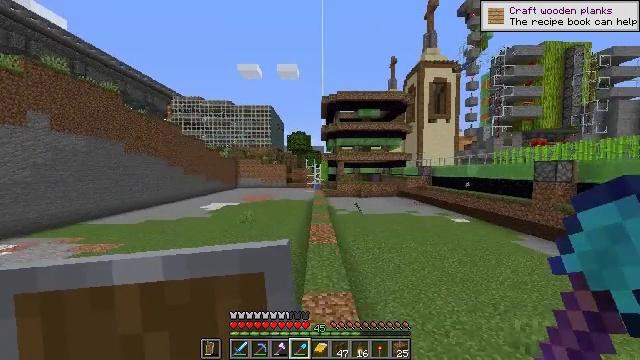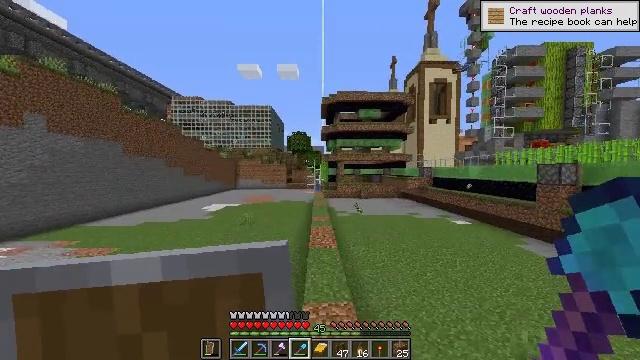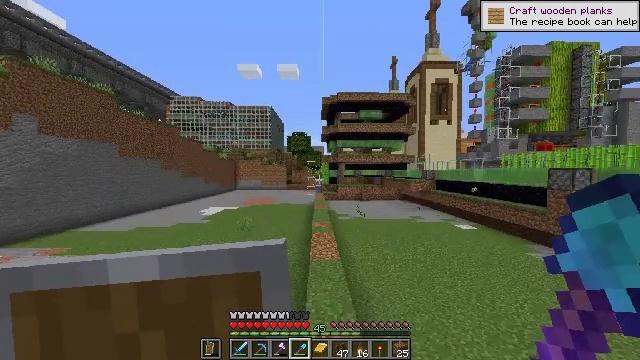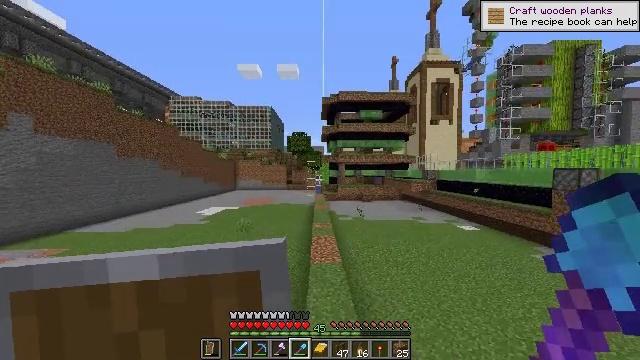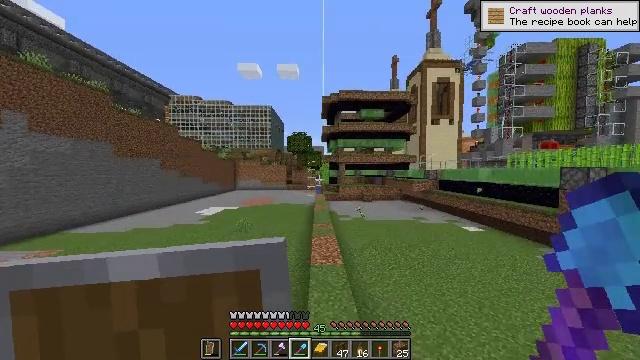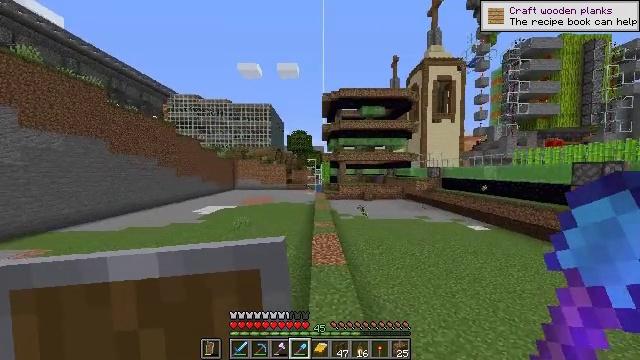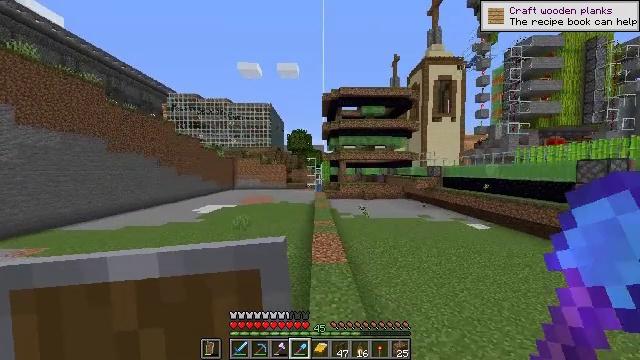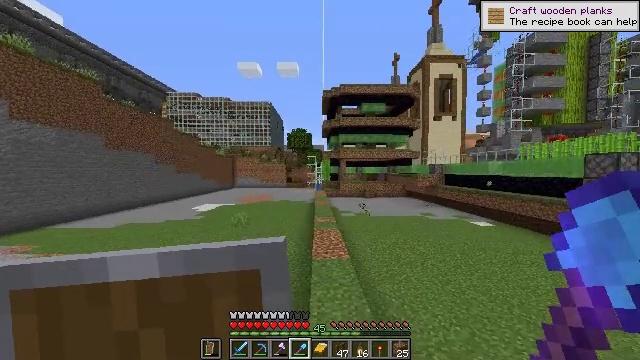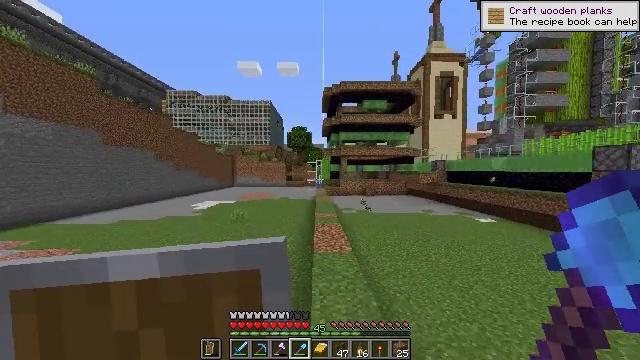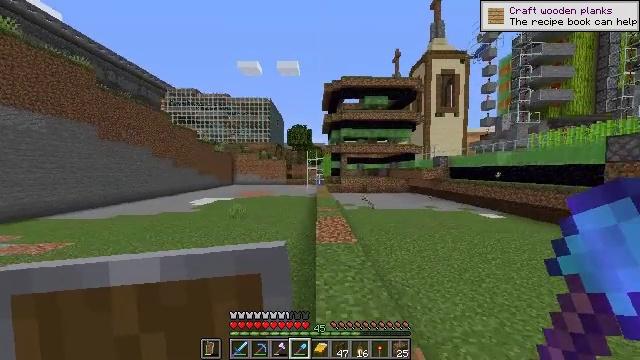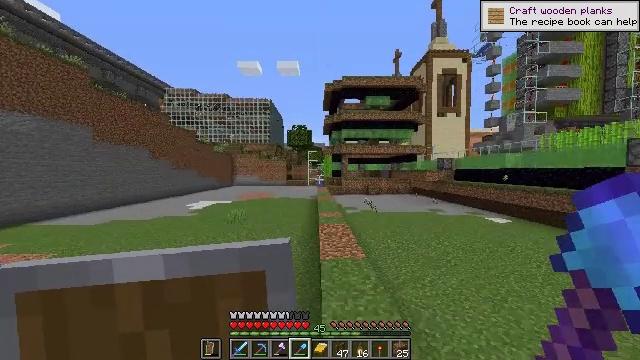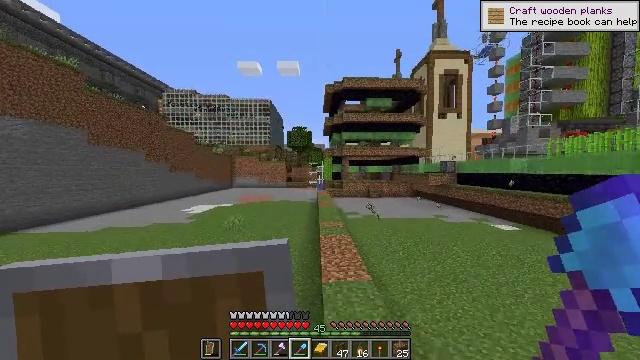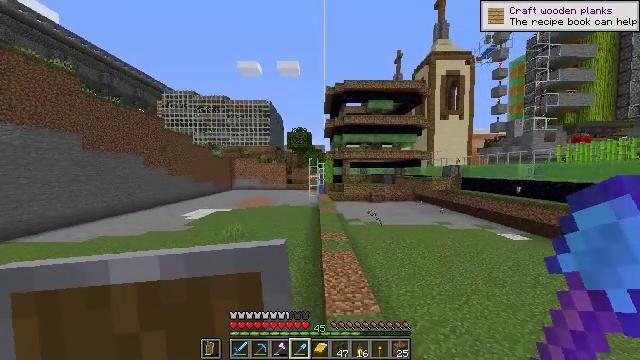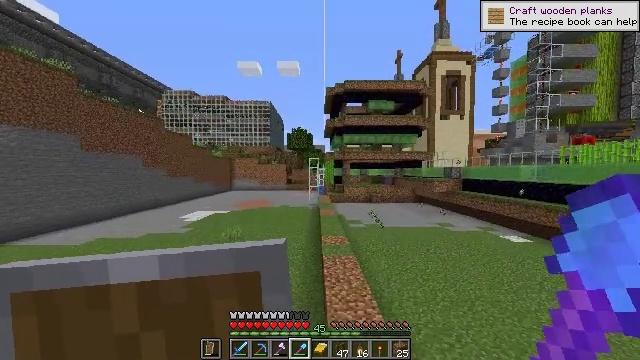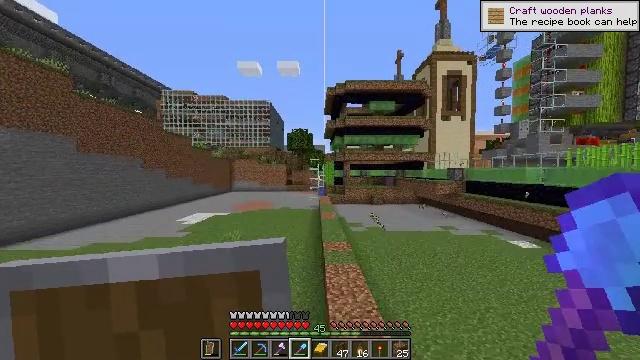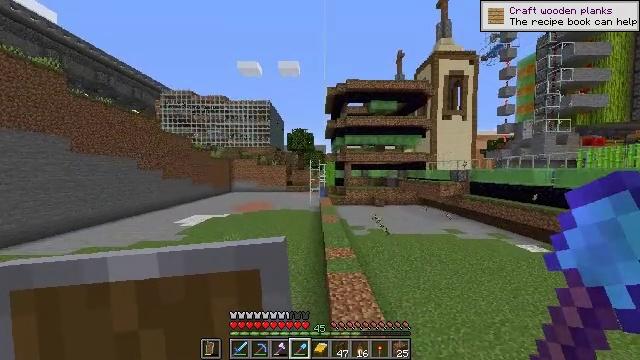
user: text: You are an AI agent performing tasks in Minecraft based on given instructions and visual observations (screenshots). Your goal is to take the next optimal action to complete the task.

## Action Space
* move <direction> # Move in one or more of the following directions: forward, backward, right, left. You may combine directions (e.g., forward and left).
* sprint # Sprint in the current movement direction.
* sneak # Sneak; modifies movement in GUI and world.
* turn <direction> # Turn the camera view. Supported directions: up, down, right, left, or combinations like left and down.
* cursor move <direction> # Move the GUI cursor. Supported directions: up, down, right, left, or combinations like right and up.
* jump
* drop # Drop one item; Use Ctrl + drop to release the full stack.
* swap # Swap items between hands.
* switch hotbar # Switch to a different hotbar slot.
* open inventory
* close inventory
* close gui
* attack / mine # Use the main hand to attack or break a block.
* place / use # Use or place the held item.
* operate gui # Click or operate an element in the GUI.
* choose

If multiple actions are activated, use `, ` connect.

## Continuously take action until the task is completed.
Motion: motion action
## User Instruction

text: Remove the sticky piston from its position.
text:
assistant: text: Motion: move forward and move left, jump
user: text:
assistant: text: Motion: move forward, jump
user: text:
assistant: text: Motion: move forward, jump
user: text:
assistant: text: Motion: move forward, jump
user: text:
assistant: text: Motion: move forward, jump
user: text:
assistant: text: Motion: move forward, jump
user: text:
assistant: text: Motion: move forward and move left, jump
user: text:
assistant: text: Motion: move forward and move left, jump
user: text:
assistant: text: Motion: move forward and move left, jump
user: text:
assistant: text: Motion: move forward, jump
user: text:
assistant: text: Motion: move forward and move left, jump
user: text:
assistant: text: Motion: move forward and move left, jump
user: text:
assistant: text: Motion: move forward, jump
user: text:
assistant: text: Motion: move forward, jump
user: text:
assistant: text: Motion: move forward, jump
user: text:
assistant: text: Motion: move forward, jump
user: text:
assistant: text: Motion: move forward, jump
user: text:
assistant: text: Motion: move forward, jump
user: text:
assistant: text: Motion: move forward and move right, jump
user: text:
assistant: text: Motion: move forward and move right, jump
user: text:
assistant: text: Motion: move forward, jump
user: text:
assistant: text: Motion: move forward, jump
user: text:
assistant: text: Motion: move forward, jump
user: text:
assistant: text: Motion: move forward, jump
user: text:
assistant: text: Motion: move forward, jump
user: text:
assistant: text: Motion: move forward and move right, jump
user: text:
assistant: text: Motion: move forward and move right, jump
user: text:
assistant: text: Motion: move forward and move right, jump
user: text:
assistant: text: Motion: move forward and move right, jump
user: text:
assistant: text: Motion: move forward, jump